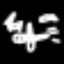
Label: airplane